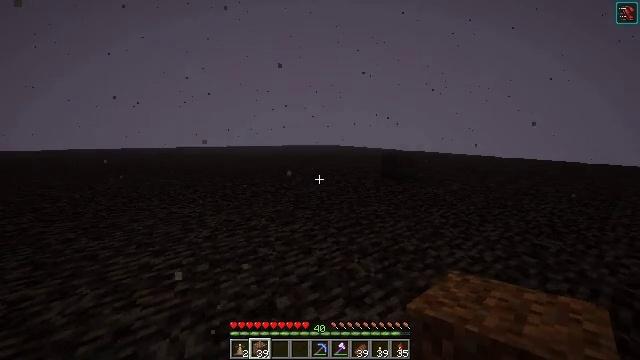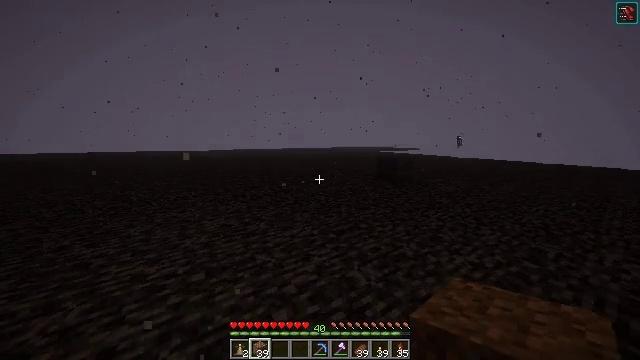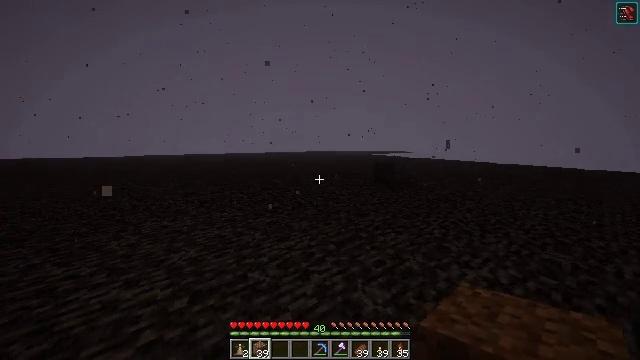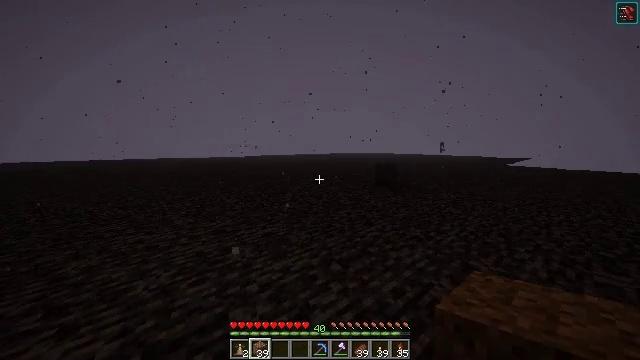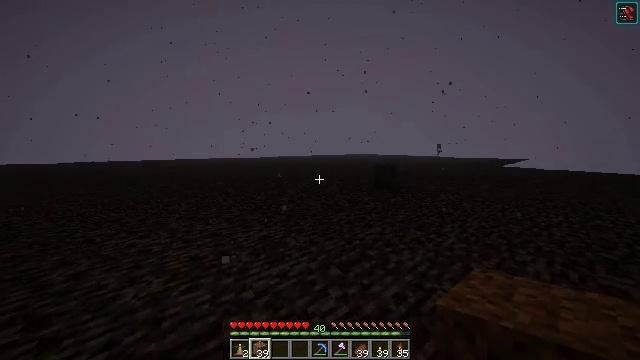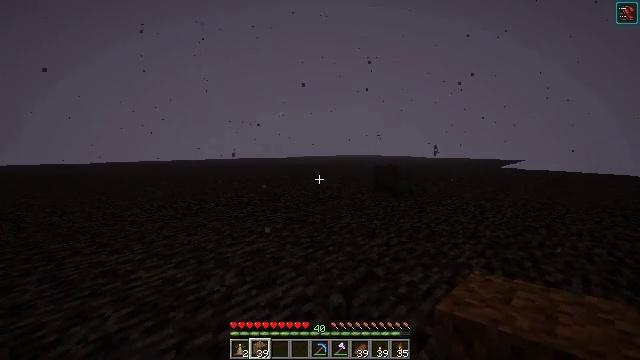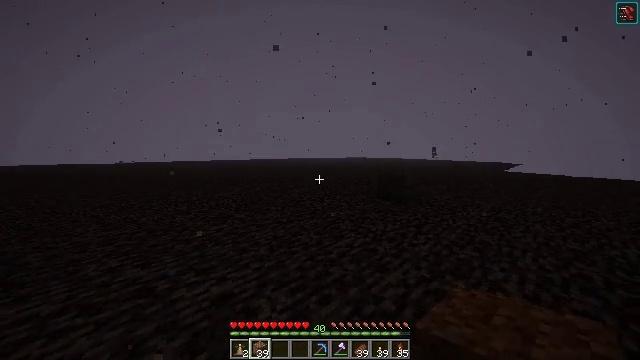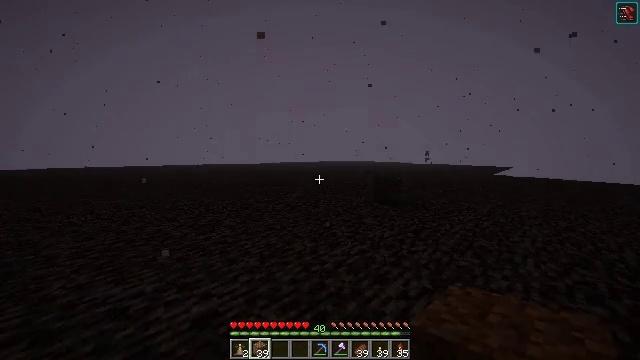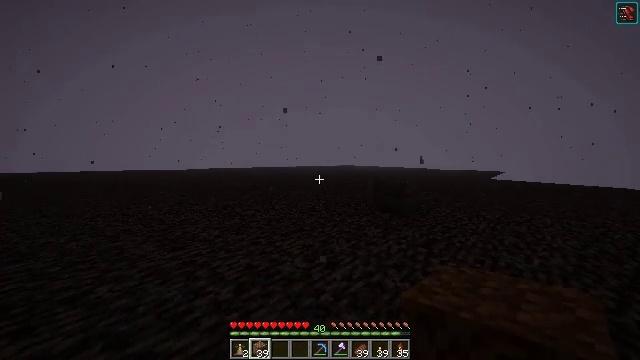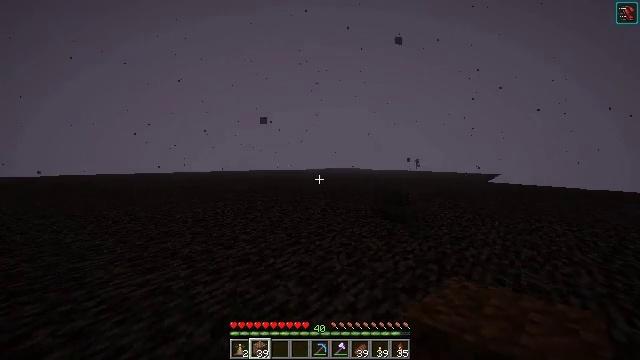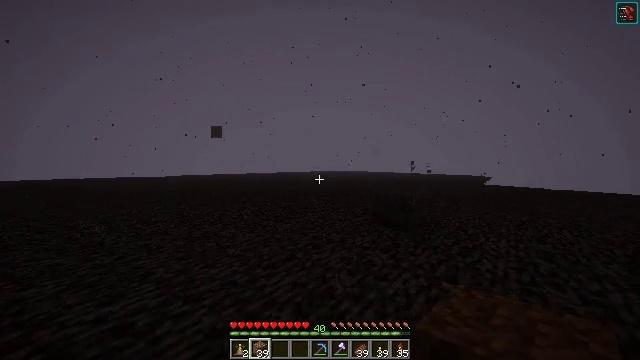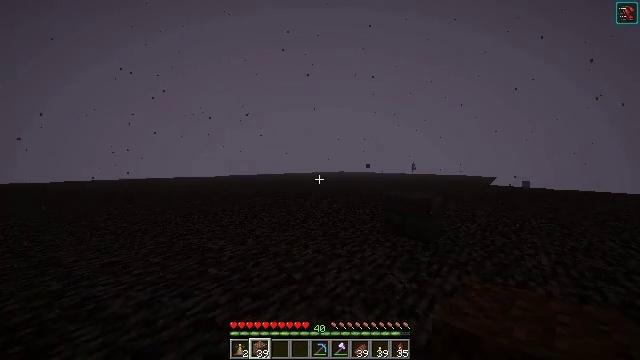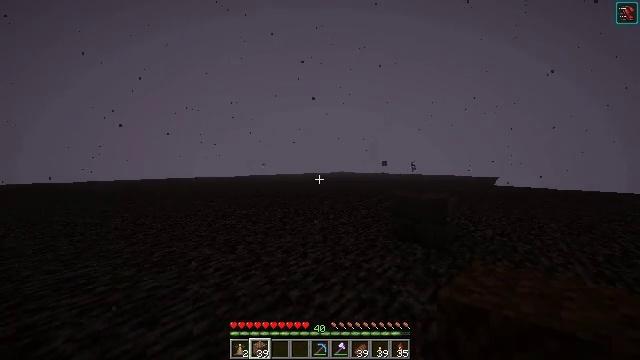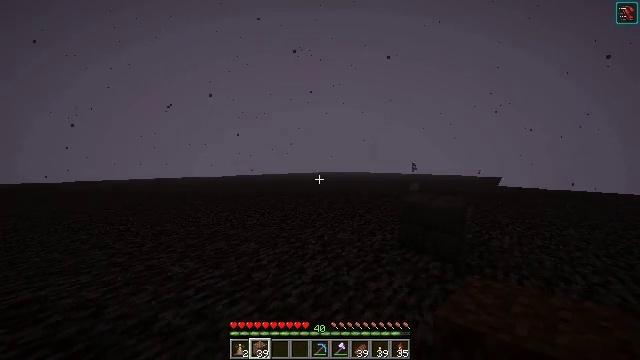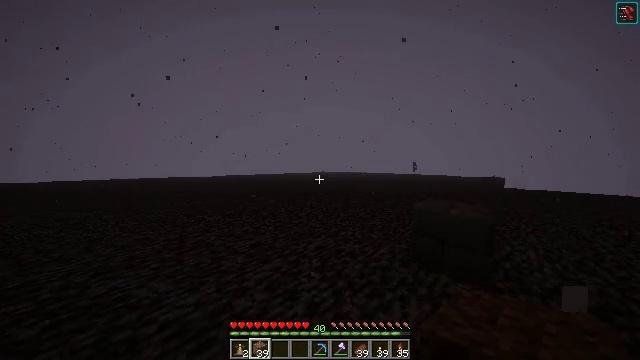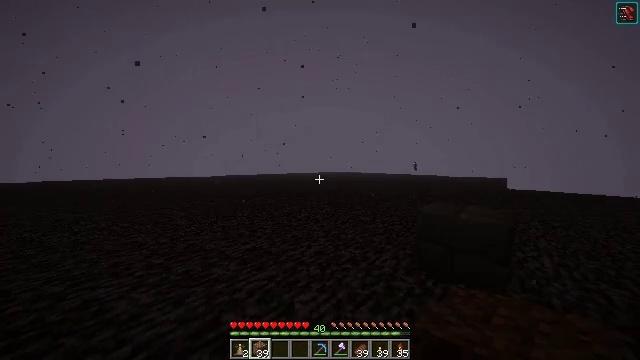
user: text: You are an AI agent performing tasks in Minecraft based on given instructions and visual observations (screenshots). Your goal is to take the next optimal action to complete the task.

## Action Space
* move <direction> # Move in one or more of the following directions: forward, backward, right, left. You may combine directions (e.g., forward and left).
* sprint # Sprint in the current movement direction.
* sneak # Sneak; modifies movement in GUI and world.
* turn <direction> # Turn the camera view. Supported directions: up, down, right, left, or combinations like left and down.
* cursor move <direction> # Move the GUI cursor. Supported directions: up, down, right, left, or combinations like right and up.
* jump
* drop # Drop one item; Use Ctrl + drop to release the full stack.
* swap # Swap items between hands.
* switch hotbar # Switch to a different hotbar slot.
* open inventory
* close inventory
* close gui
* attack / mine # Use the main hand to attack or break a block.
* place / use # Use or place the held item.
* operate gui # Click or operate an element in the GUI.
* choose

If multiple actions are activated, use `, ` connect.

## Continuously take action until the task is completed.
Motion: motion action
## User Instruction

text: Drop a potato.
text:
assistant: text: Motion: move forward
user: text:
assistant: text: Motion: move forward, turn right
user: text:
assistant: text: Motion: move forward
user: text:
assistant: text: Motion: move forward
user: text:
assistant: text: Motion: move forward
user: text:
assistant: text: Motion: move forward
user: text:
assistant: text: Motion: move forward, turn right and up
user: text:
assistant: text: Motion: move forward, turn right and up
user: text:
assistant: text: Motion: move forward, turn right and up
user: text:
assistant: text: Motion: move forward, turn right and up
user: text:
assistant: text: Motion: move forward
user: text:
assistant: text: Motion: move forward
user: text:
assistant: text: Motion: move forward
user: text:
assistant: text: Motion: move forward
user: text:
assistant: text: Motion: move forward
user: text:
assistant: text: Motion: move forward
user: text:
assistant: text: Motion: move forward
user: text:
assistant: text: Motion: move forward
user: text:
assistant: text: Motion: move forward
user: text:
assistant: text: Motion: move forward
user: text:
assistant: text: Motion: move forward
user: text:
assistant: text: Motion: move forward
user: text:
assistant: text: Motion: move forward
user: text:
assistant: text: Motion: move forward
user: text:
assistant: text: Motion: move forward
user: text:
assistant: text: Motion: move forward
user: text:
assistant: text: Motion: move forward
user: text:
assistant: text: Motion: move forward
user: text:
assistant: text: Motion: move forward
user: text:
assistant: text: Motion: move forward